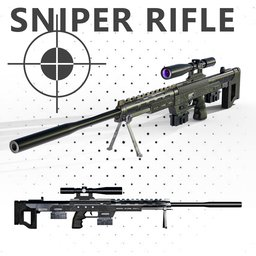
Label: tools